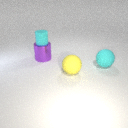
large purple metal cylinder behind large yellow rubber sphere